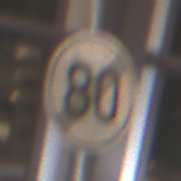
Verkehrszeichen: EndeGeschwindigkeit80
Umgebung: Indoor, Urban
Tageszeit: NotSpecified
Wetter: NotSpecified
Licht: Artificial
Jahreszeit: NotSpecified
Kontrast: MediumContrast